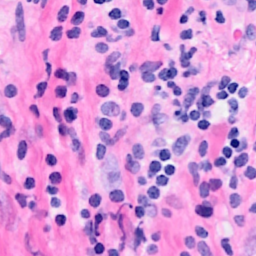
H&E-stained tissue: Breast